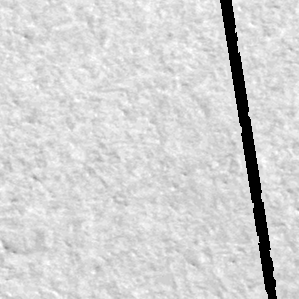
Label: frost